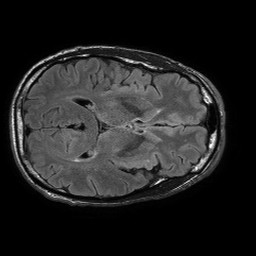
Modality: FLAIR
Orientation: axial
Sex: male
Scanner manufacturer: philips
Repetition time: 11 s
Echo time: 0.125 s